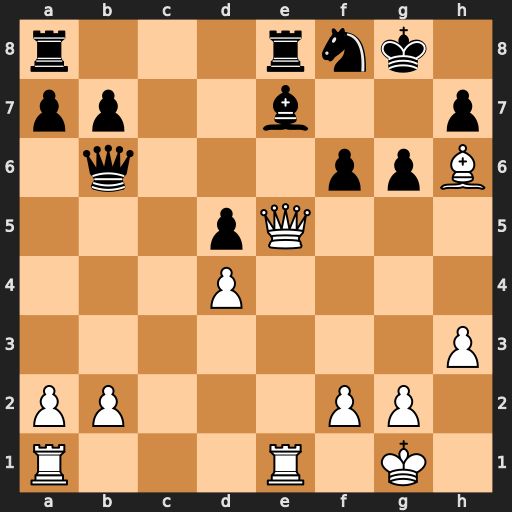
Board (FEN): r3rnk1/pp2b2p/1q3ppB/3pQ3/3P4/7P/PP3PP1/R3R1K1
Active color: w
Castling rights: -
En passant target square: -
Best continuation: Qxd5+ Ne6 Rxe6